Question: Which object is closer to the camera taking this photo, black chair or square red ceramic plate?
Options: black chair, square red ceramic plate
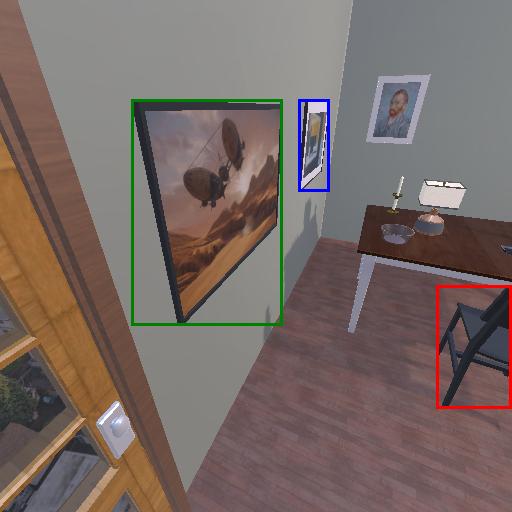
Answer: black chair